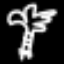
Label: palm tree